Interaction volume radius: 5 \u00c5
Interaction volume height: 20 \u00c5
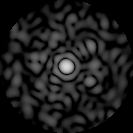
Disorder parameter: 0.8544